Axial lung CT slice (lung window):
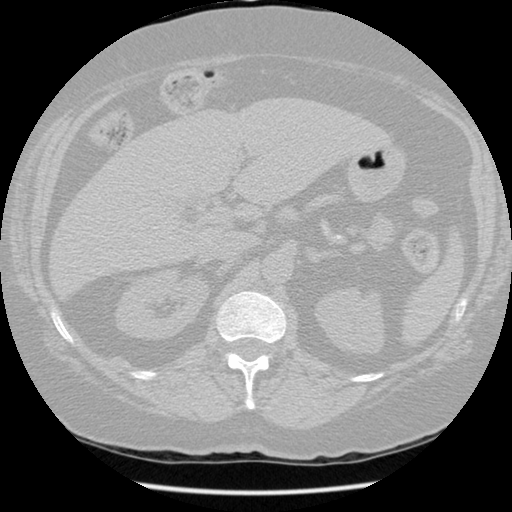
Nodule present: no